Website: apple
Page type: order-returns
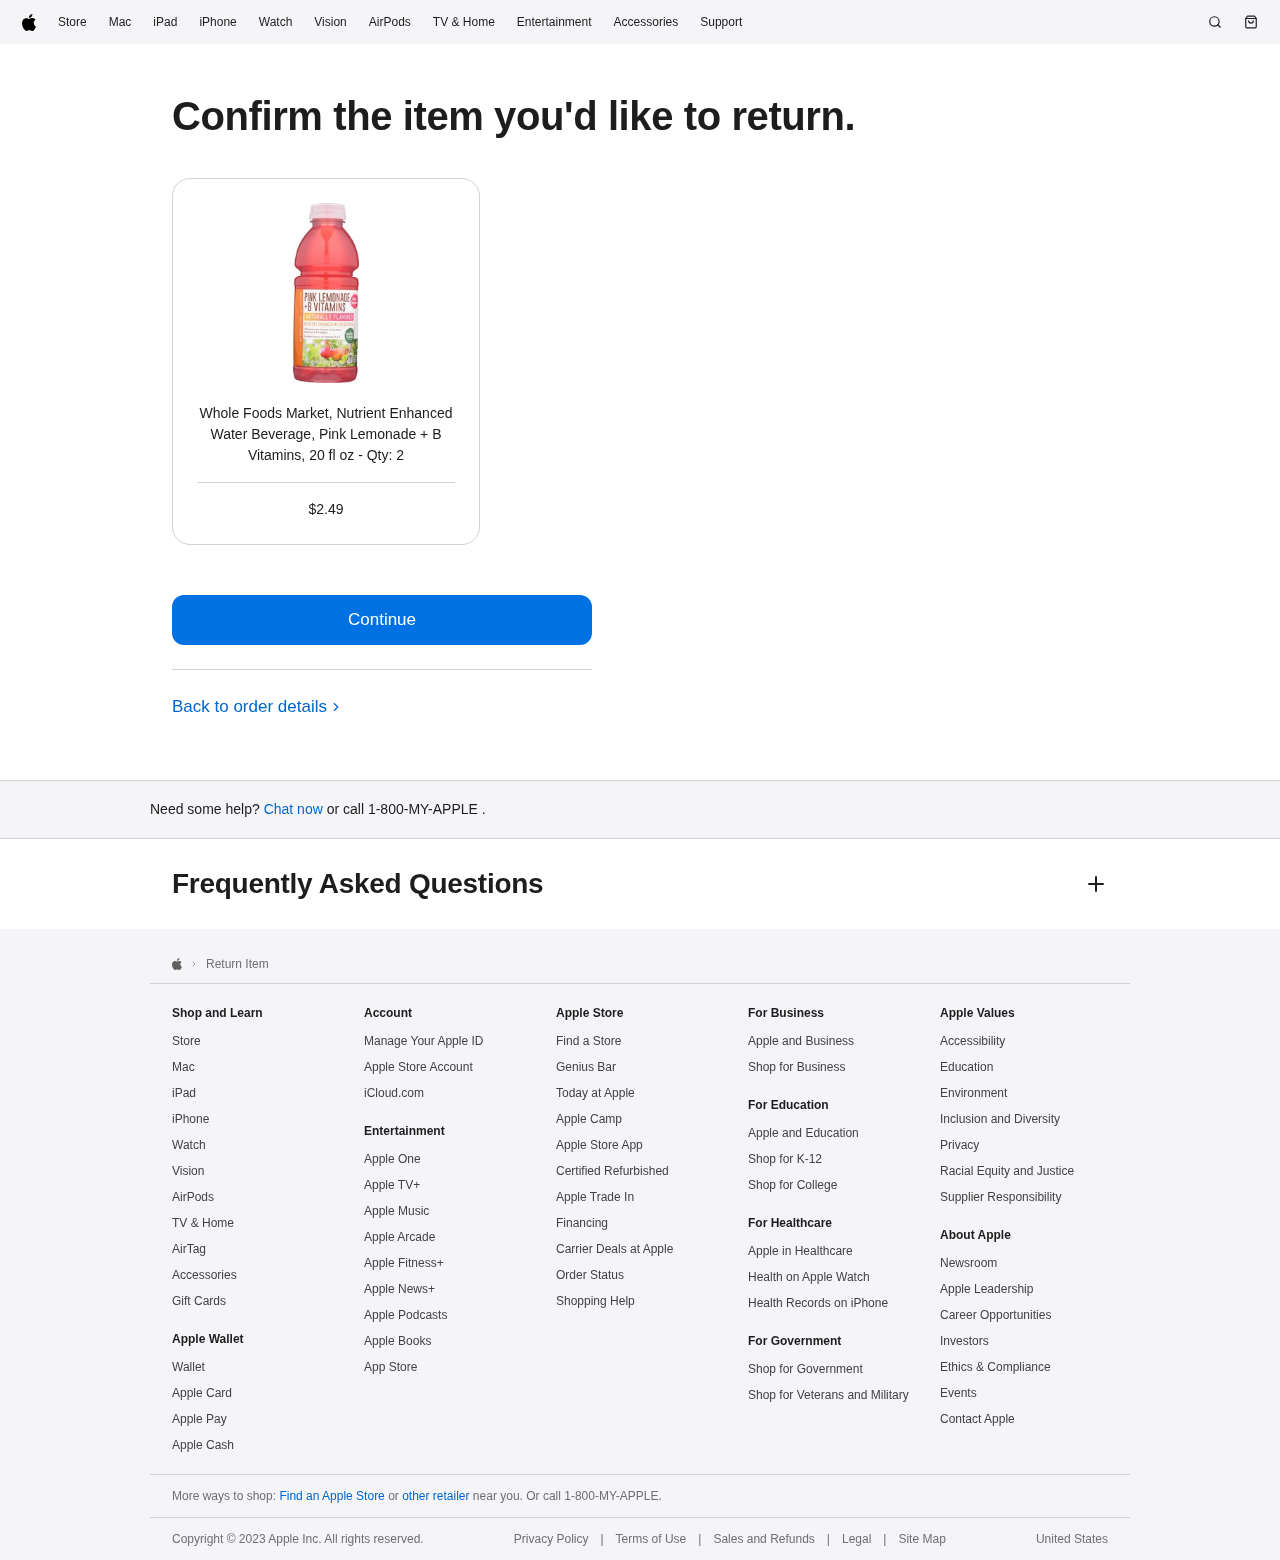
Product elements: key: PRODUCT1_NAME
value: Whole Foods Market, Nutrient Enhanced Water Beverage, Pink Lemonade + B Vitamins, 20 fl oz
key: PRODUCT1_PRICE
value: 2.49
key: PRODUCT1_QUANTITY
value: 2